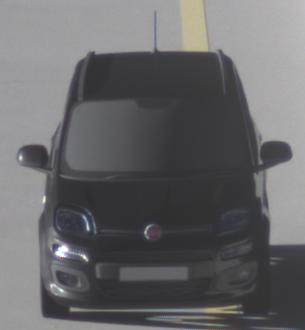
Make: Fiat
Model: Panda 1.2 8V
Detailed model: Panda (312)
Model produced from: 2013/02
Model produced until: 2013/12
Doors: 5
Color: black
Road condition: dry road
Daytime: sunrise or sunset
Contrast: high contrast